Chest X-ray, AP view. Patient: 43 years old, sex F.
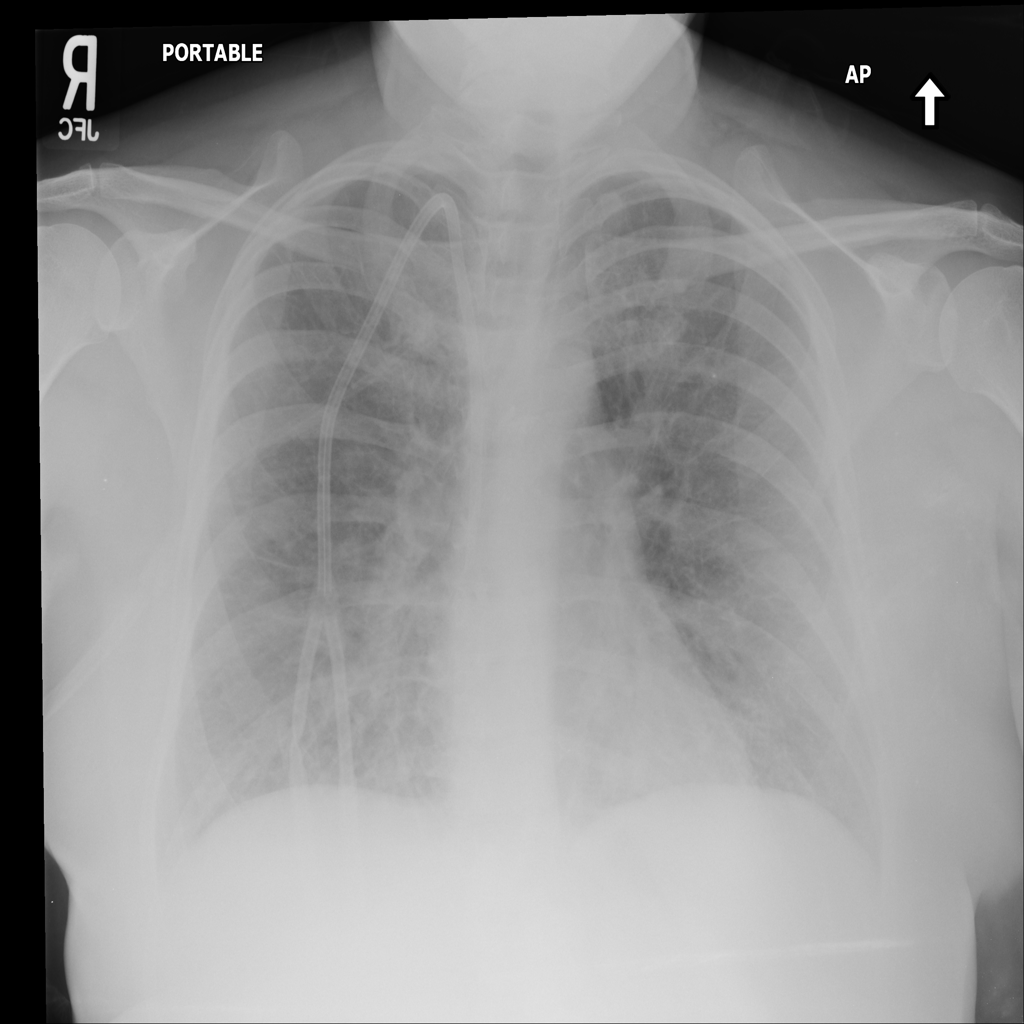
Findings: Consolidation, Nodule